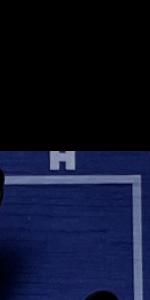
Label: Empty